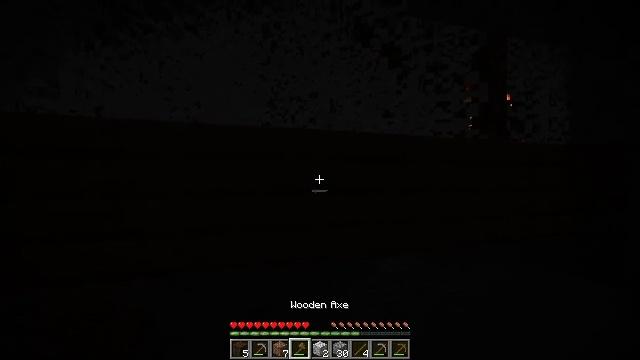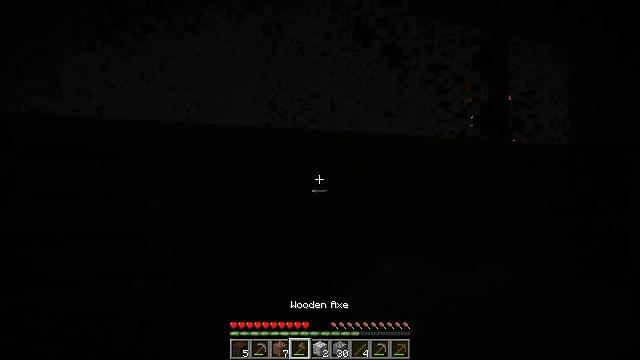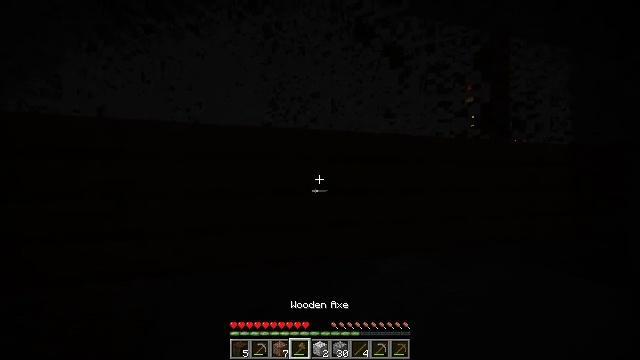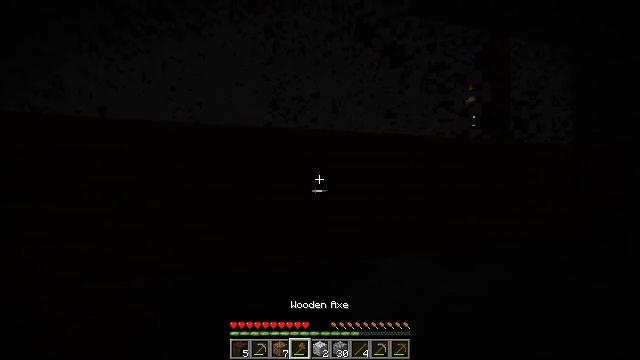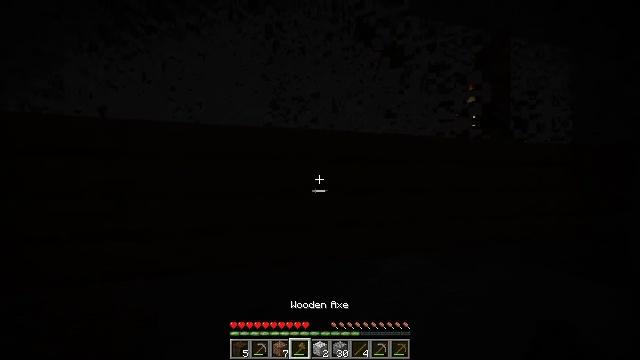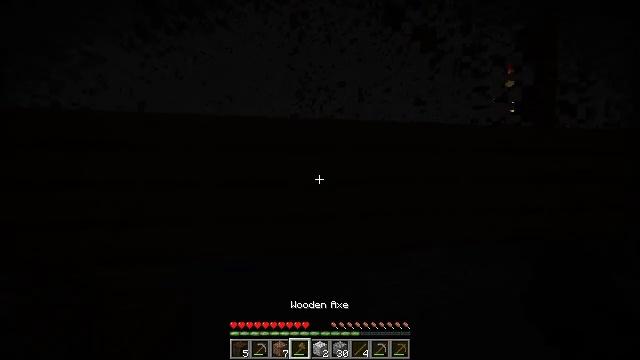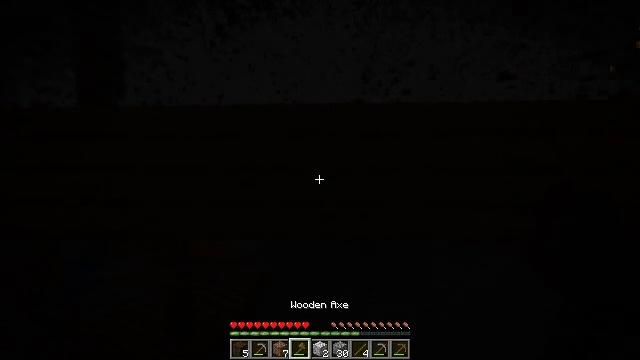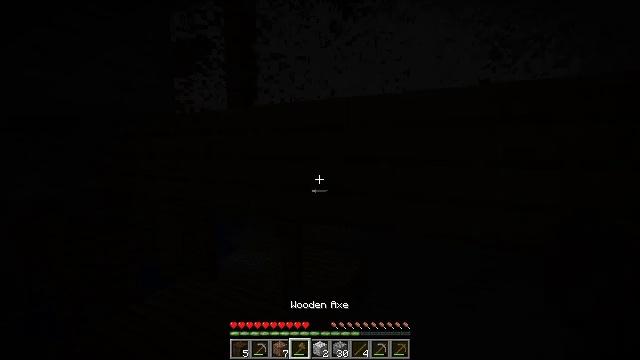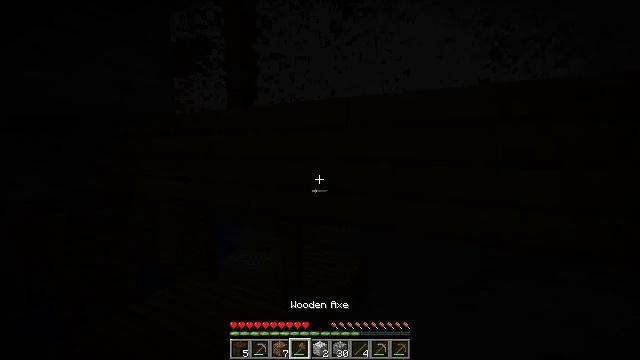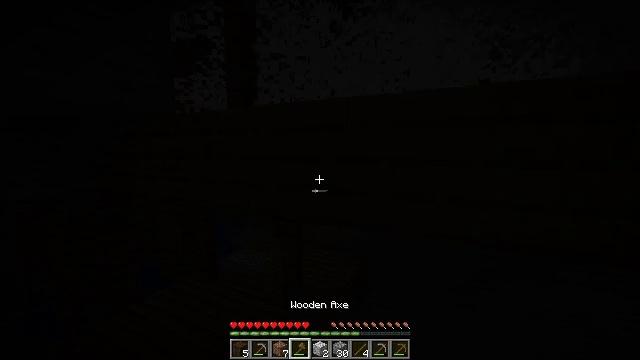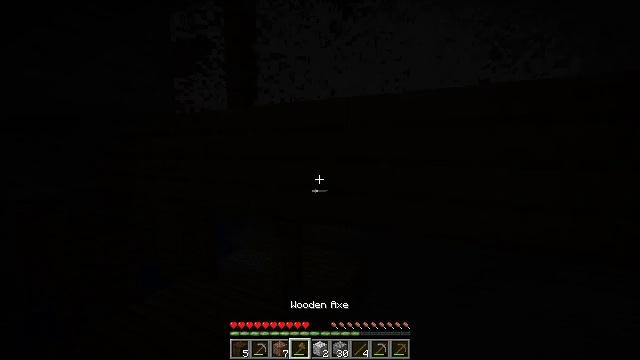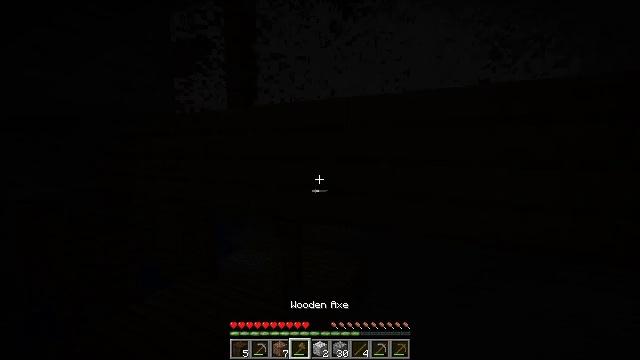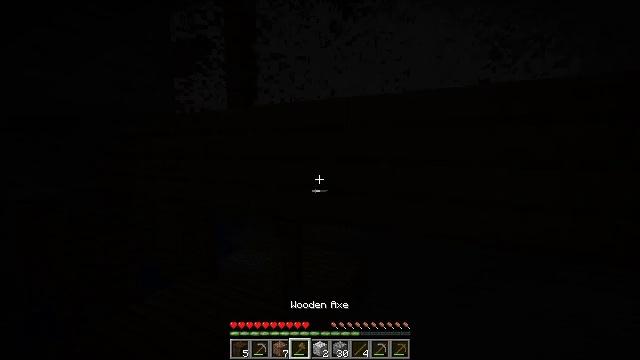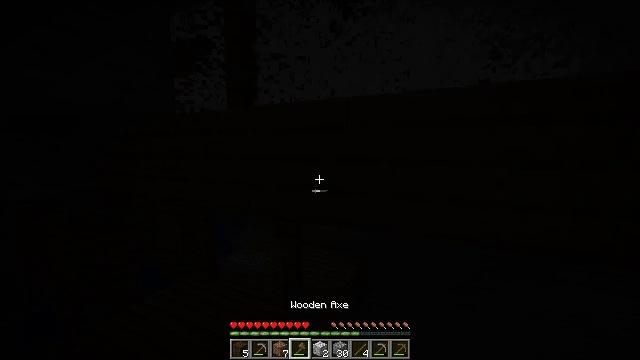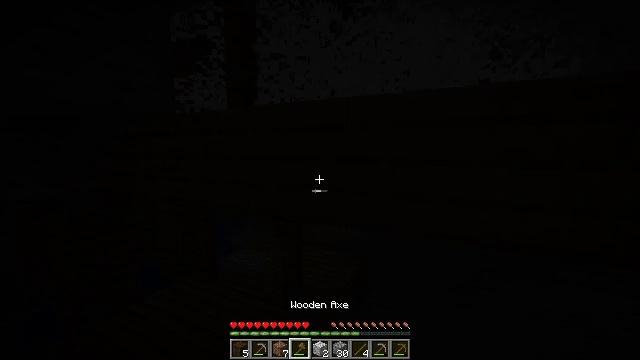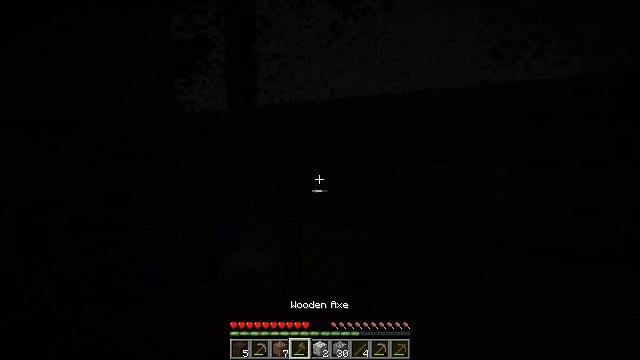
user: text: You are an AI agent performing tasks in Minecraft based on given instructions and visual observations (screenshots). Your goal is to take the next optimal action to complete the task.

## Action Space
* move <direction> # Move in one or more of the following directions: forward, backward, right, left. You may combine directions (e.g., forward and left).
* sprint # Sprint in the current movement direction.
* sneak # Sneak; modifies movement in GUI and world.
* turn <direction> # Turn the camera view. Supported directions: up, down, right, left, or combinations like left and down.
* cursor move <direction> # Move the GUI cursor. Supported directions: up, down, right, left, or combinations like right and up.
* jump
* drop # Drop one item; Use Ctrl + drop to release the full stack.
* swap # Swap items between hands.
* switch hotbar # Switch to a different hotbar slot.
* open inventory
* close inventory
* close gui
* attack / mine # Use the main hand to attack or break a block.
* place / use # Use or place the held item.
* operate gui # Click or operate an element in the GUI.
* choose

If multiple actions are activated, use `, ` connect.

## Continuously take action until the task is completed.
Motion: motion action
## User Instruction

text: Break the existing planks.
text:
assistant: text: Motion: no_op
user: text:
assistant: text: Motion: no_op
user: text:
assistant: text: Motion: no_op
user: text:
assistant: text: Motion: no_op
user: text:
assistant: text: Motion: turn left and down
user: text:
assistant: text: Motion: turn left and down
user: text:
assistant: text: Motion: turn left and down
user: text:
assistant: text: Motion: no_op
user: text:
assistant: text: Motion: no_op
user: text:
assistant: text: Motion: no_op
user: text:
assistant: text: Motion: no_op
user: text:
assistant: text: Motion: no_op
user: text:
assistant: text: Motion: no_op
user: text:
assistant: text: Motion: no_op
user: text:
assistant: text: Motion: no_op
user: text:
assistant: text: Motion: no_op
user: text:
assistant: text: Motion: turn left and up
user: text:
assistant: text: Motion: turn left and down
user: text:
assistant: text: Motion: turn left and down
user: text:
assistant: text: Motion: turn left and down
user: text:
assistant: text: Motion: turn left
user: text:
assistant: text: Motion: turn left and up
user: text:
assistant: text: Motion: turn left
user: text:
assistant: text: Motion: no_op
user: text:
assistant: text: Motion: no_op
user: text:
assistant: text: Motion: no_op
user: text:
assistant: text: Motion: no_op
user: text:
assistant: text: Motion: no_op
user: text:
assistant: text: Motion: no_op
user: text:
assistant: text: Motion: no_op